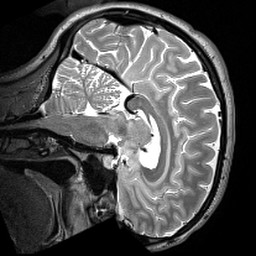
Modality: T2w
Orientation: sagittal
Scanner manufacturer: siemens
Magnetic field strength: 3 T
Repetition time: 3 s
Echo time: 0.418 s